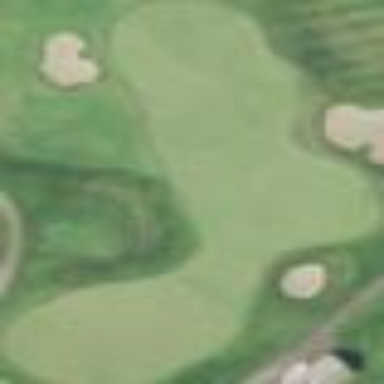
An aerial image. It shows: Golf green pitch on grass land. It is designated for the sport of golf.